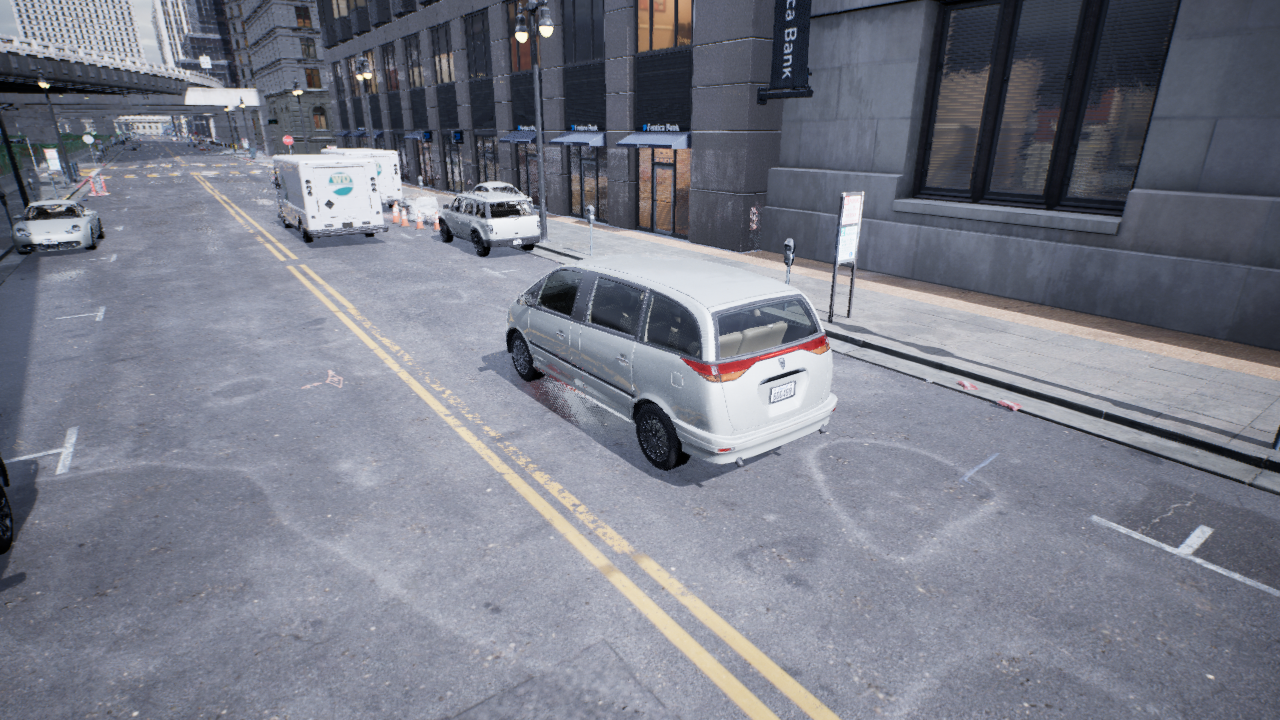
Venue: downtown
Lighting: overcast
Vehicle rig: minivan